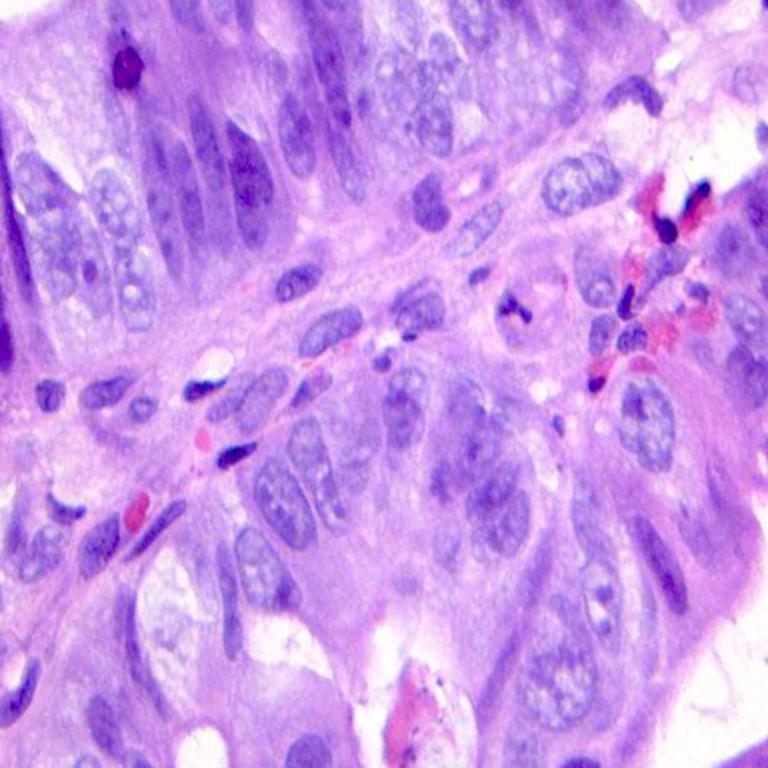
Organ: colon
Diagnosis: adenocarcinomas